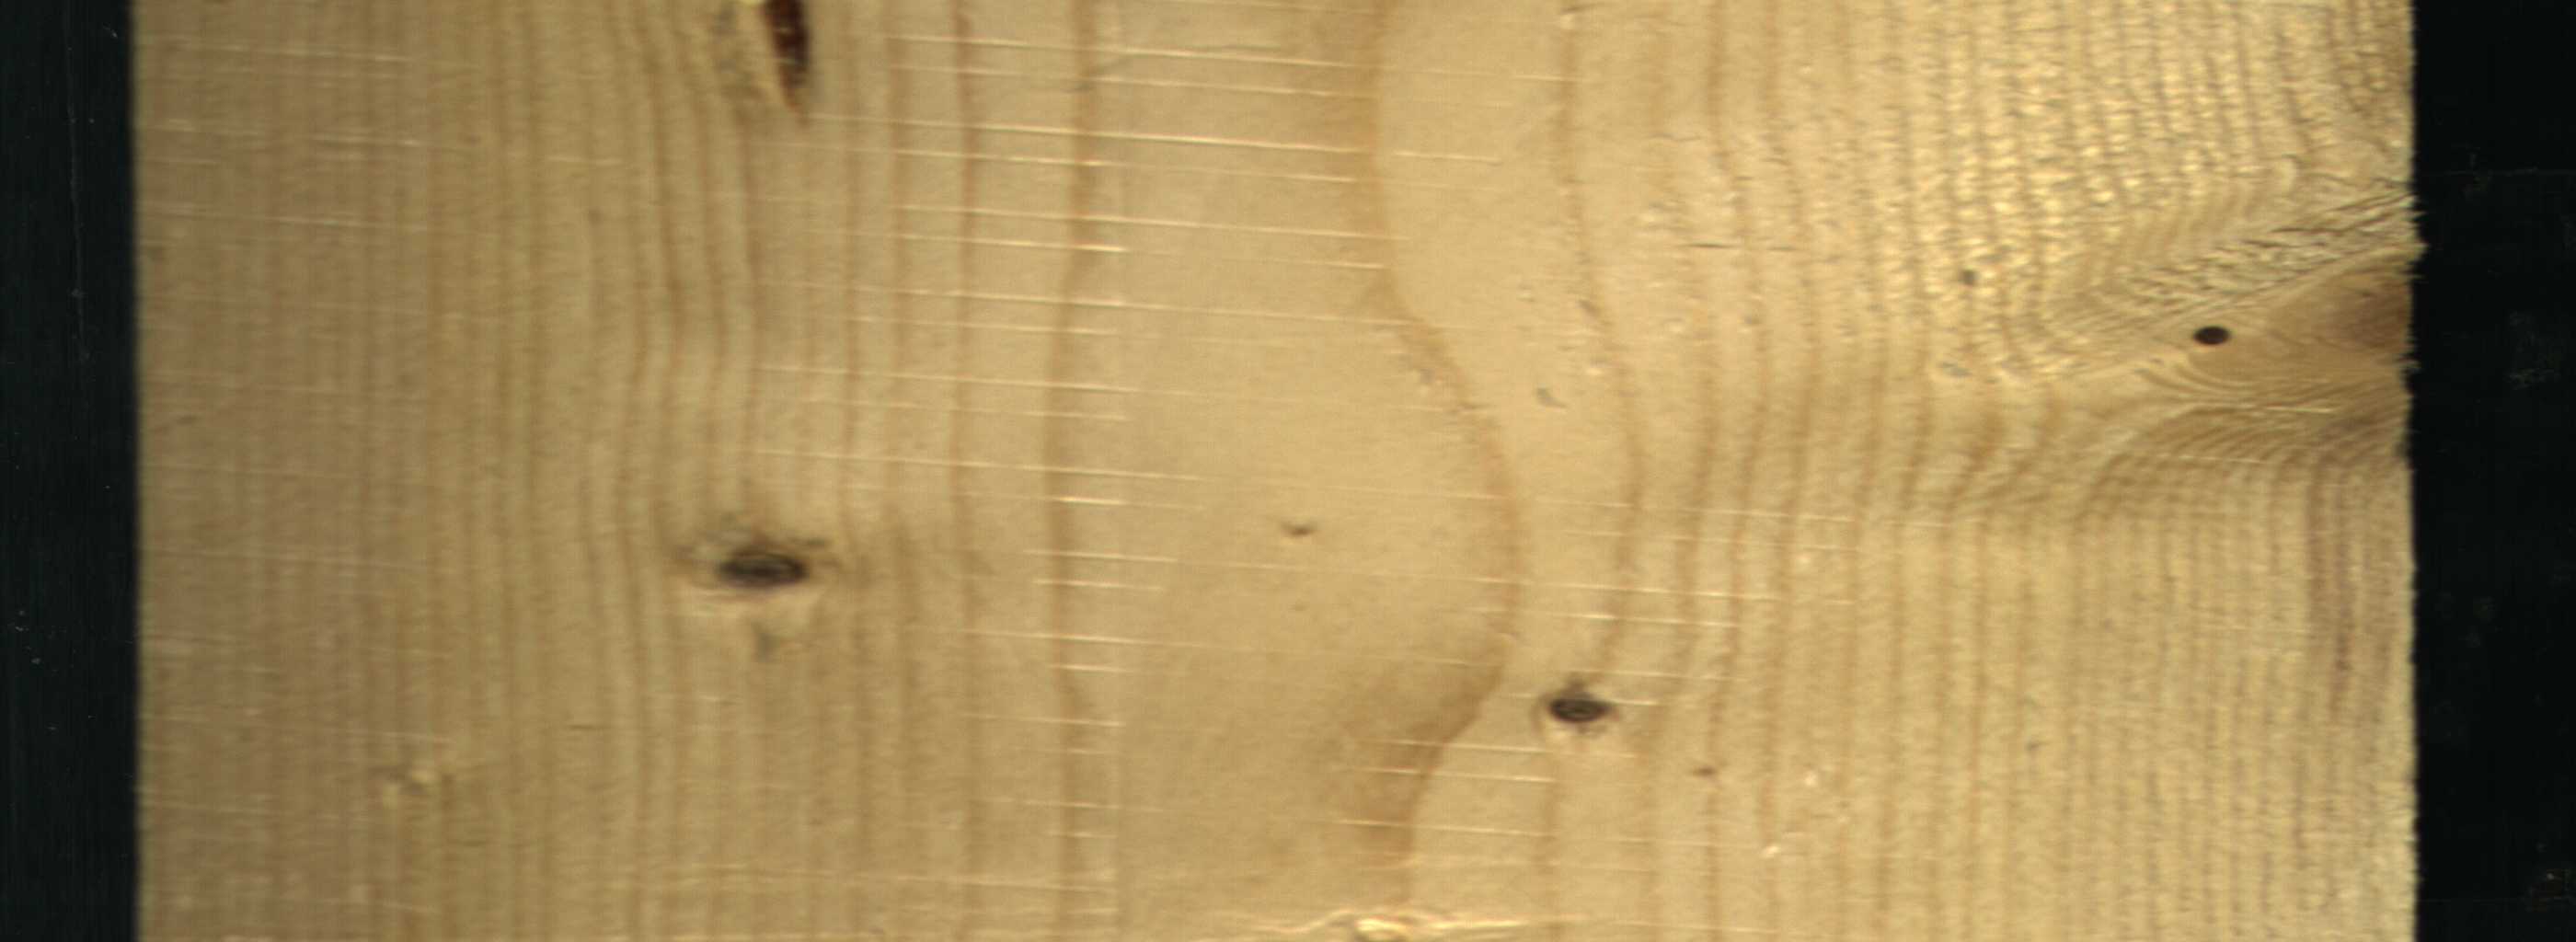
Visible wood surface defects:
resin
Dead_Knot
Dead_Knot
Live_Knot
Live_Knot